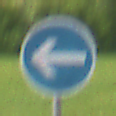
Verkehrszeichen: VorgeschriebeneFahrtrichtungHierLinks
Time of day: Midday
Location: Outdoor (RoadRail)
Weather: PartlyCloudy
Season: NotSpecified
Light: Natural